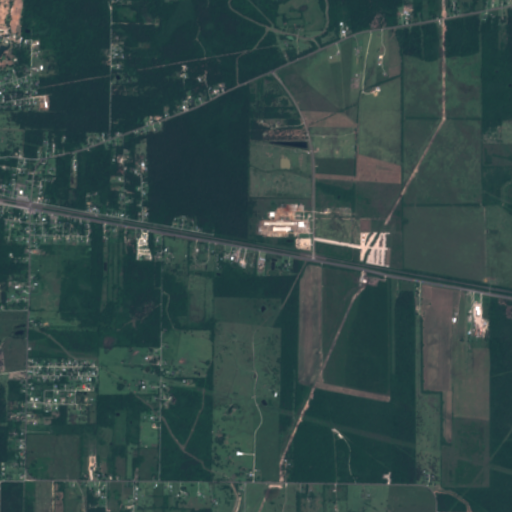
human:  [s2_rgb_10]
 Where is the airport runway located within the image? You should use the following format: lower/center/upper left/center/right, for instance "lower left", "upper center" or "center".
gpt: The airport runway is located in the lower right of the image.
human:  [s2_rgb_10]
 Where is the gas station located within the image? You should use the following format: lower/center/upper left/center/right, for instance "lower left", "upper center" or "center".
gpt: The gas station is located in the center left of the image.
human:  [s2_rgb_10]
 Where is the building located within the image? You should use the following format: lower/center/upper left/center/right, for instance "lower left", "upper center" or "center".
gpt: The building is located in the center left of the image.
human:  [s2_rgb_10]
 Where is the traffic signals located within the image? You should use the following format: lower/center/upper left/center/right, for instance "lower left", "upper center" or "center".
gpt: The traffic signals is located in the center left of the image.
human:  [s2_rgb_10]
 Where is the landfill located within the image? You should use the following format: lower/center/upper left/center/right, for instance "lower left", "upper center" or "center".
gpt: There is no landfill in the image.